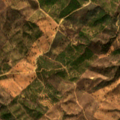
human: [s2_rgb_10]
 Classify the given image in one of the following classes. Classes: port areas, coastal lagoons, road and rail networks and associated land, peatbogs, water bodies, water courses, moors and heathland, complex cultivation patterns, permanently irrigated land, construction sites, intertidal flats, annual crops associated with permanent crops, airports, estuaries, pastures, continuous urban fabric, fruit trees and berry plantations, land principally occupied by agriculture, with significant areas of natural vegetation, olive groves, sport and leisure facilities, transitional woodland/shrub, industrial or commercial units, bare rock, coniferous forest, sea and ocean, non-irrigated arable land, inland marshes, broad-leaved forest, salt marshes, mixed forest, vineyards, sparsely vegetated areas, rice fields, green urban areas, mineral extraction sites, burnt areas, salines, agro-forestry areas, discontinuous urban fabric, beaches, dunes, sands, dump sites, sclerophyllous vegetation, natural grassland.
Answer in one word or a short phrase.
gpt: agro-forestry areas, sclerophyllous vegetation, transitional woodland/shrub